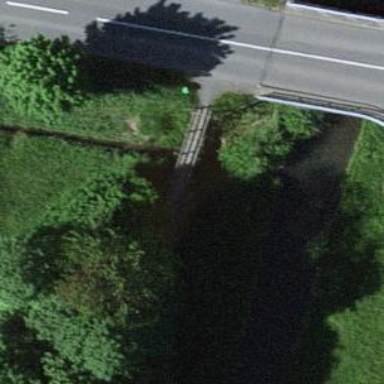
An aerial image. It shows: Footway bridge with earth surface.